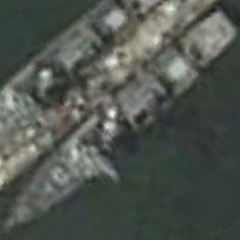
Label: cruiser